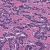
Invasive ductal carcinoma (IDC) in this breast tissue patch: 1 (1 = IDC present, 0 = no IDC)